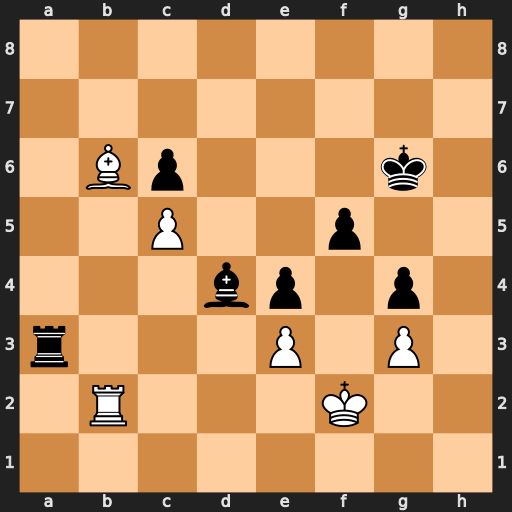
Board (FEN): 8/8/1Bp3k1/2P2p2/3bp1p1/r3P1P1/1R3K2/8
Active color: w
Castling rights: -
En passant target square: -
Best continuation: exd4 f4 gxf4